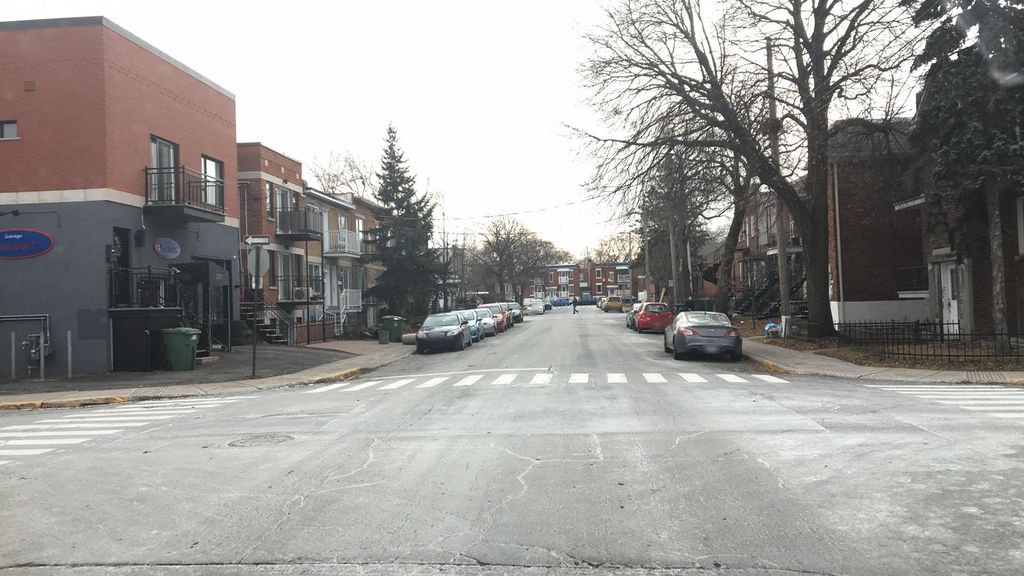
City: montreal